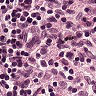
Metastatic tissue present: no